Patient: sex F, age 63
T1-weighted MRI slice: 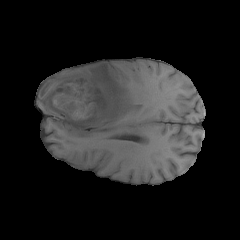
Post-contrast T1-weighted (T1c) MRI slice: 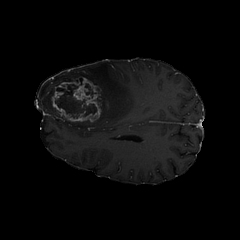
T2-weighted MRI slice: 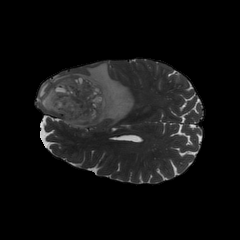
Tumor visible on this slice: yes
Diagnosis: Glioblastoma, IDH-wildtype
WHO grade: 4